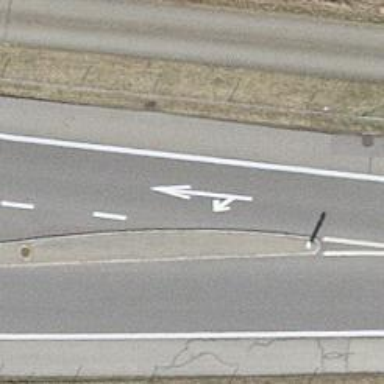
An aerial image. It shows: Asphalt motorway with primary highway classification.